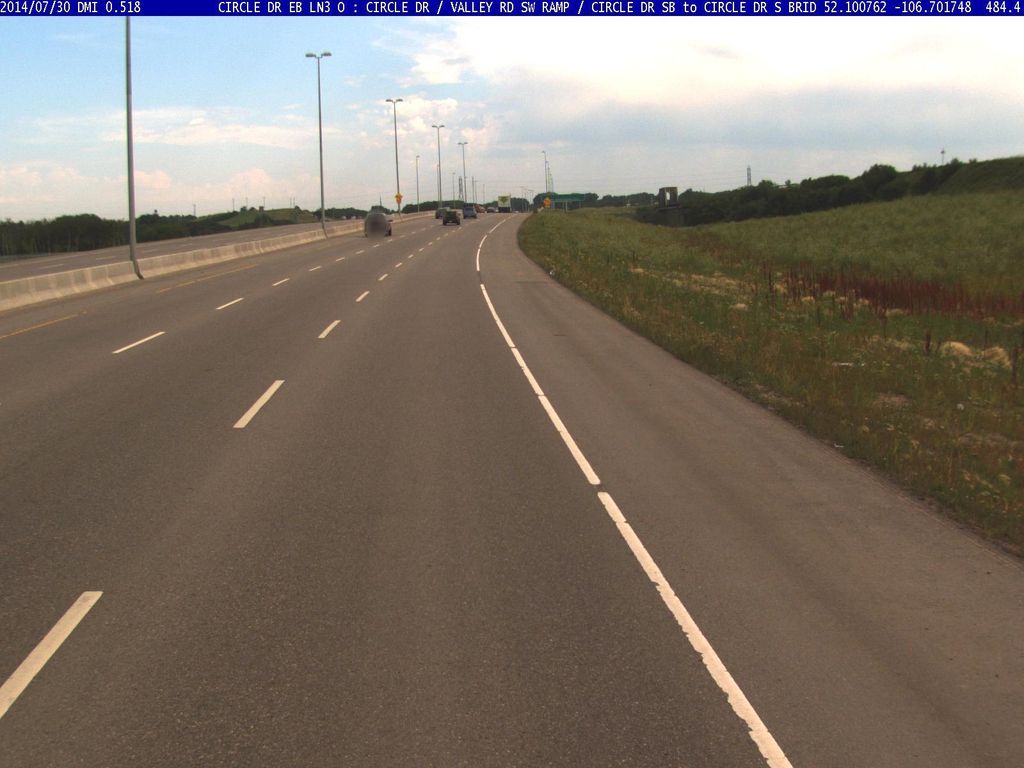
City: saskatoon